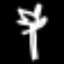
Label: palm tree